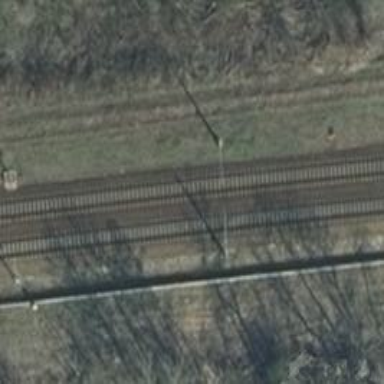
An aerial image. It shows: Milestone along the railway with catenary mast.